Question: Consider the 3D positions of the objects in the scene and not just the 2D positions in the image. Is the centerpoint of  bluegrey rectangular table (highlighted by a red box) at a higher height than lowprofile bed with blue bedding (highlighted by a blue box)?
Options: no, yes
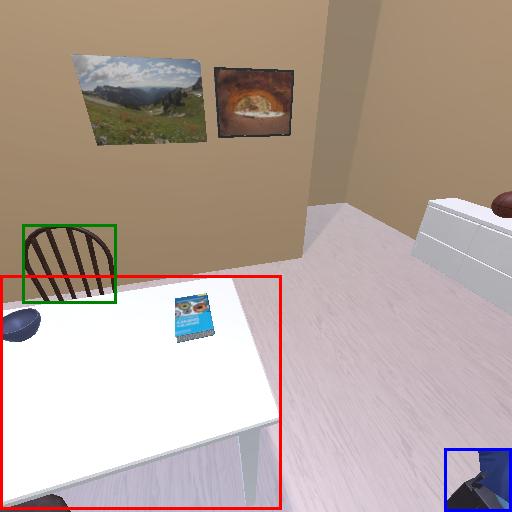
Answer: no